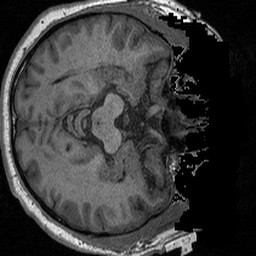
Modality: T1w
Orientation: axial
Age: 57
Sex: male